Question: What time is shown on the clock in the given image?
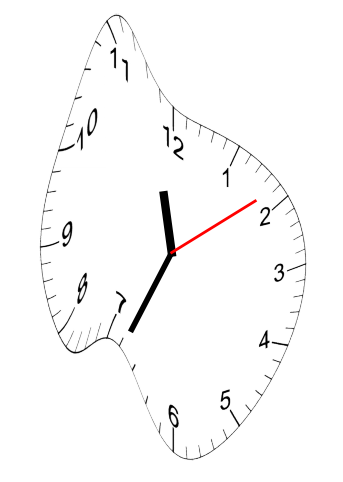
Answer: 11:34:09